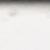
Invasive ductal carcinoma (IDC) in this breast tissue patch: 0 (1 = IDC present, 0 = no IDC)